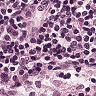
Metastatic tissue present: no